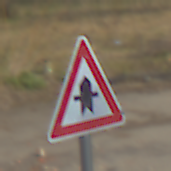
Verkehrszeichen: Vorfahrt
Umgebung: Outdoor, Suburban
Tageszeit: MorningAfternoon
Wetter: PartlyCloudy
Licht: Natural
Jahreszeit: NotSpecified
Kontrast: HighContrast